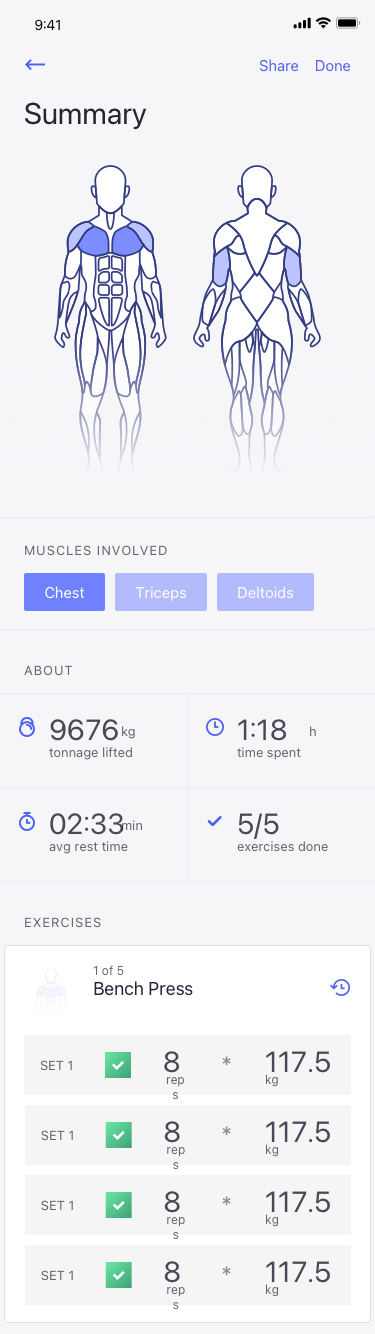
Text in this UI design:
MUSCLES INVOLVED
EXERCISES
ABOUT